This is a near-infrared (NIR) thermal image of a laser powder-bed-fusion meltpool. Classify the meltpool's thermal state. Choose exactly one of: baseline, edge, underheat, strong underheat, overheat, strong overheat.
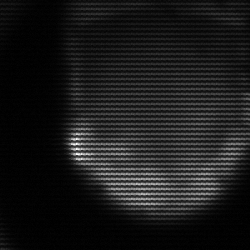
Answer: edge